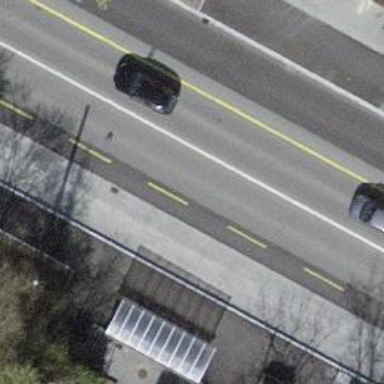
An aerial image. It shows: Secondary road with asphalt surface and sidewalks on both sides. There is cycleway for sharing with buses on the left side.